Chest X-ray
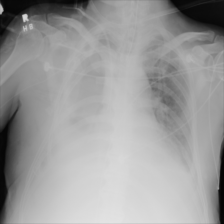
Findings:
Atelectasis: negative
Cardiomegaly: negative
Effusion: positive
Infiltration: positive
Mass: negative
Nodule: negative
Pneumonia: negative
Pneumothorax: negative
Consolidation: negative
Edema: positive
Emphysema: negative
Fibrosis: negative
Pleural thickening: negative
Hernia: negative